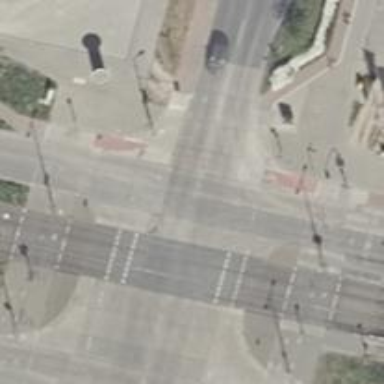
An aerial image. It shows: Concrete cycleway with separate sidewalk. It includes crossing with traffic signals for cyclists.